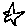
Label: star